Question: I would like my text to be surrounded by a white border. I'm using CATextLayer for the text. I know there is no property borderColor/borderWidth for the CATextLayer. Of course I can use the properties of its superclass (CALayer) but then it draws a border around the frame of the layer and not around the text itself. Does anybody know how I could achieve this using CATextLayer?

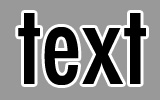
Answer: Just in case someone is interested in my solution:
Basically it is possible to make text with a stroke (border) without using CoreText directly. The string property of CATextLayer accepts NSAttributedStrings. Therefore it would be as easy as giving a NSAttributedString with a stroke color and a stroke width in its attributes.
Unfortunately I needed to animated the font size. The string property is animatable but only if it's an NSString. So I decided to subclass CATextLayer. After much trying I came to realize that the string and the contents properties of the CATextLayer are mutually exclusive, which means, either the string or the content is displayed. I couldn't figure out how to do the drawing of the string myself. The display and drawInContext:ctx methods are called only when the content is being updated but I didn't know what I would have to call for updating the string.
So I decided to write my own CATextLayer class, subclassing CALayer. I created an animatable property called fontSize. When this one is animated, the drawInContext:ctx method is called. In the drawInContext:ctx method I create a a new string with CoreText and update its size accordingly using the fontSize property.